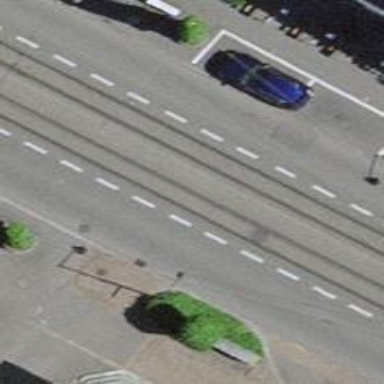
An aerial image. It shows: Tram level crossing on railway.